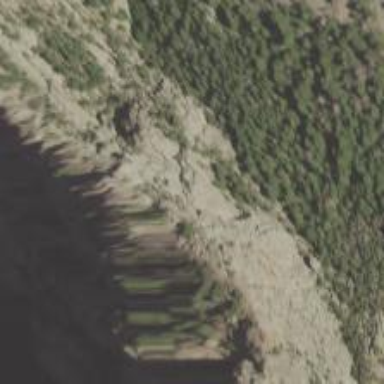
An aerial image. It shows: Cliff in nature.